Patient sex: F
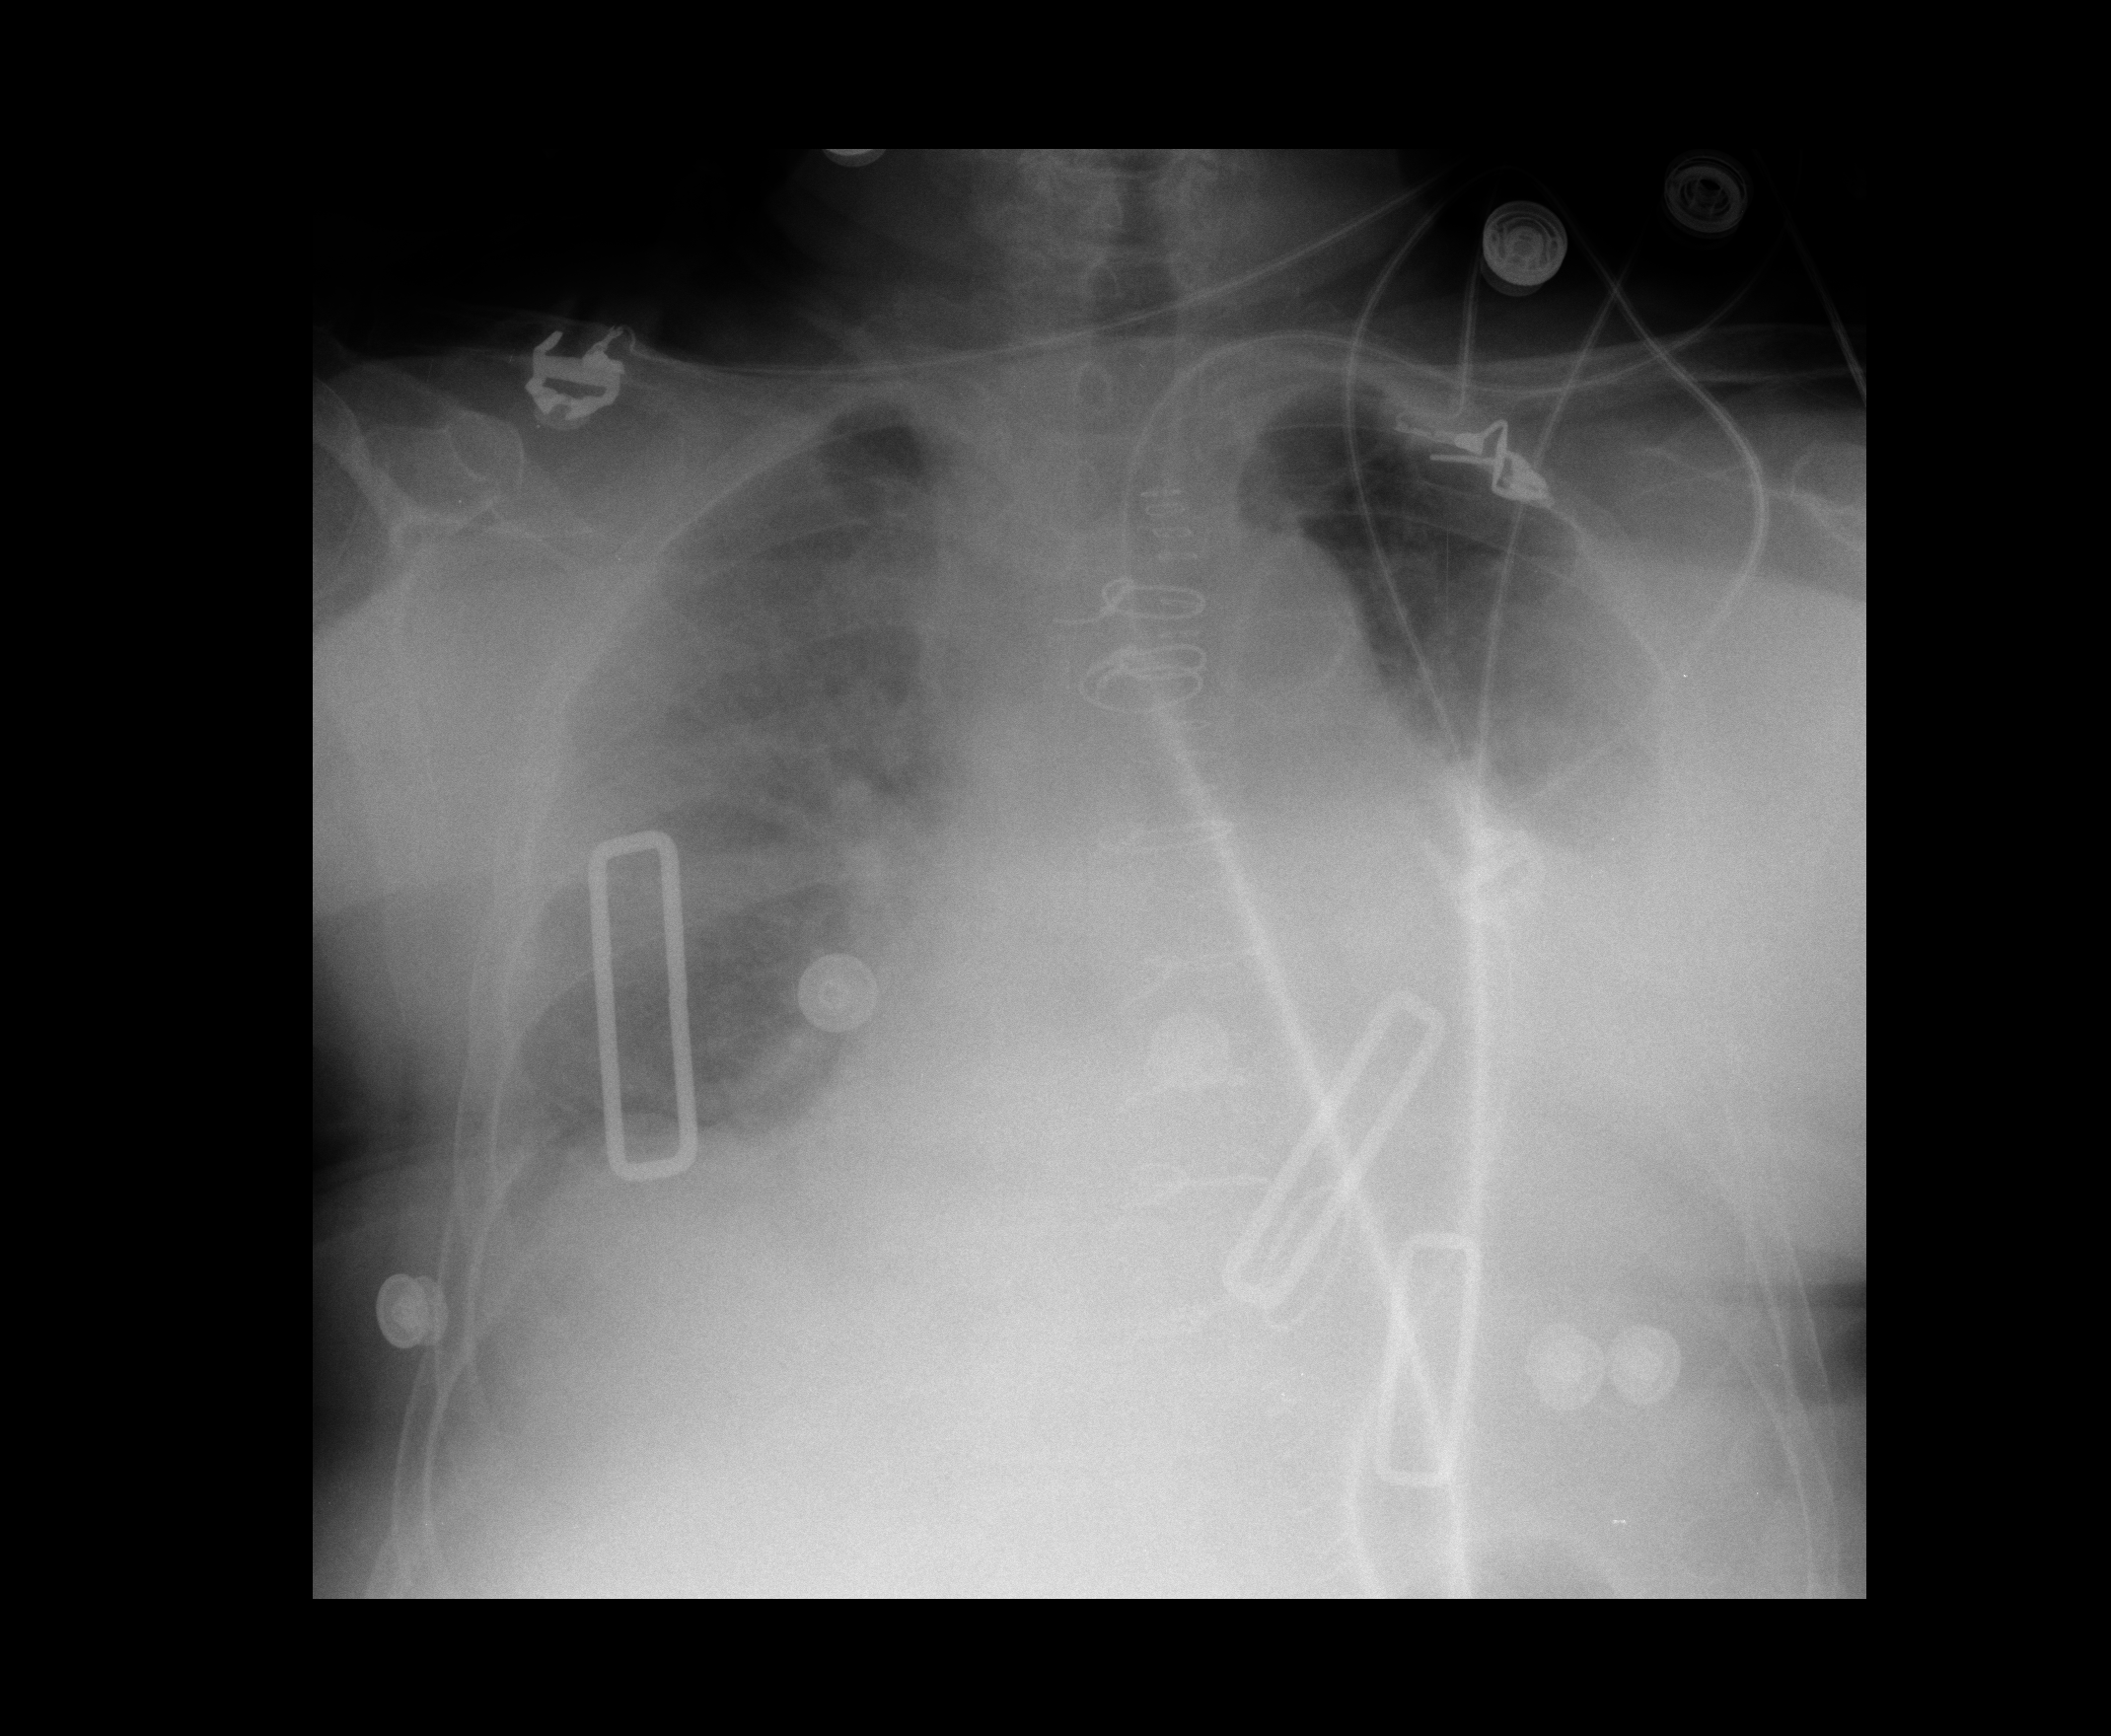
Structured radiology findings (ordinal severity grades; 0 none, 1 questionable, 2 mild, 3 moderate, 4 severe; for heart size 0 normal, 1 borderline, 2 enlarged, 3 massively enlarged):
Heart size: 2
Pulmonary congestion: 2
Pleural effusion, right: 2
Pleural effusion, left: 3
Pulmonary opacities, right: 3
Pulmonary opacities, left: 2
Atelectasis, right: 3
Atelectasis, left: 2